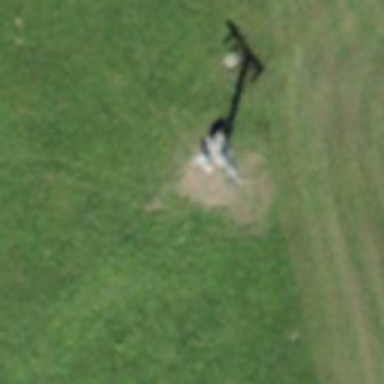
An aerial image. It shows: Pylon used for aerialway.